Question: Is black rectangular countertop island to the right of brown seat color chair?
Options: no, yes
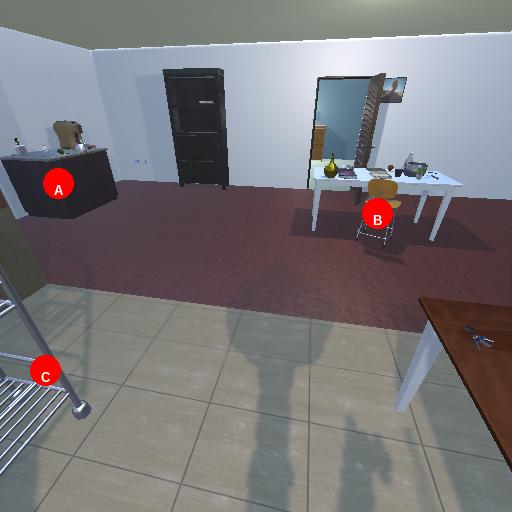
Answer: no